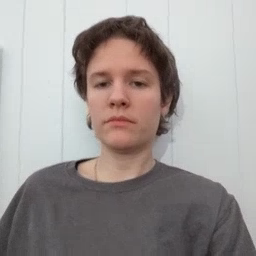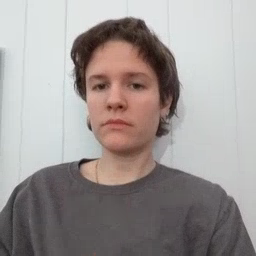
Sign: blow